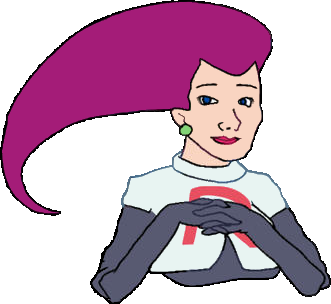
Label: 5_Abusive_Wife